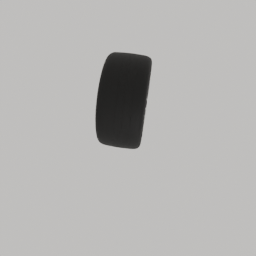
Label: mechanical